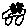
Label: car